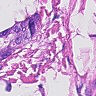
Metastatic tissue present: yes